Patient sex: M
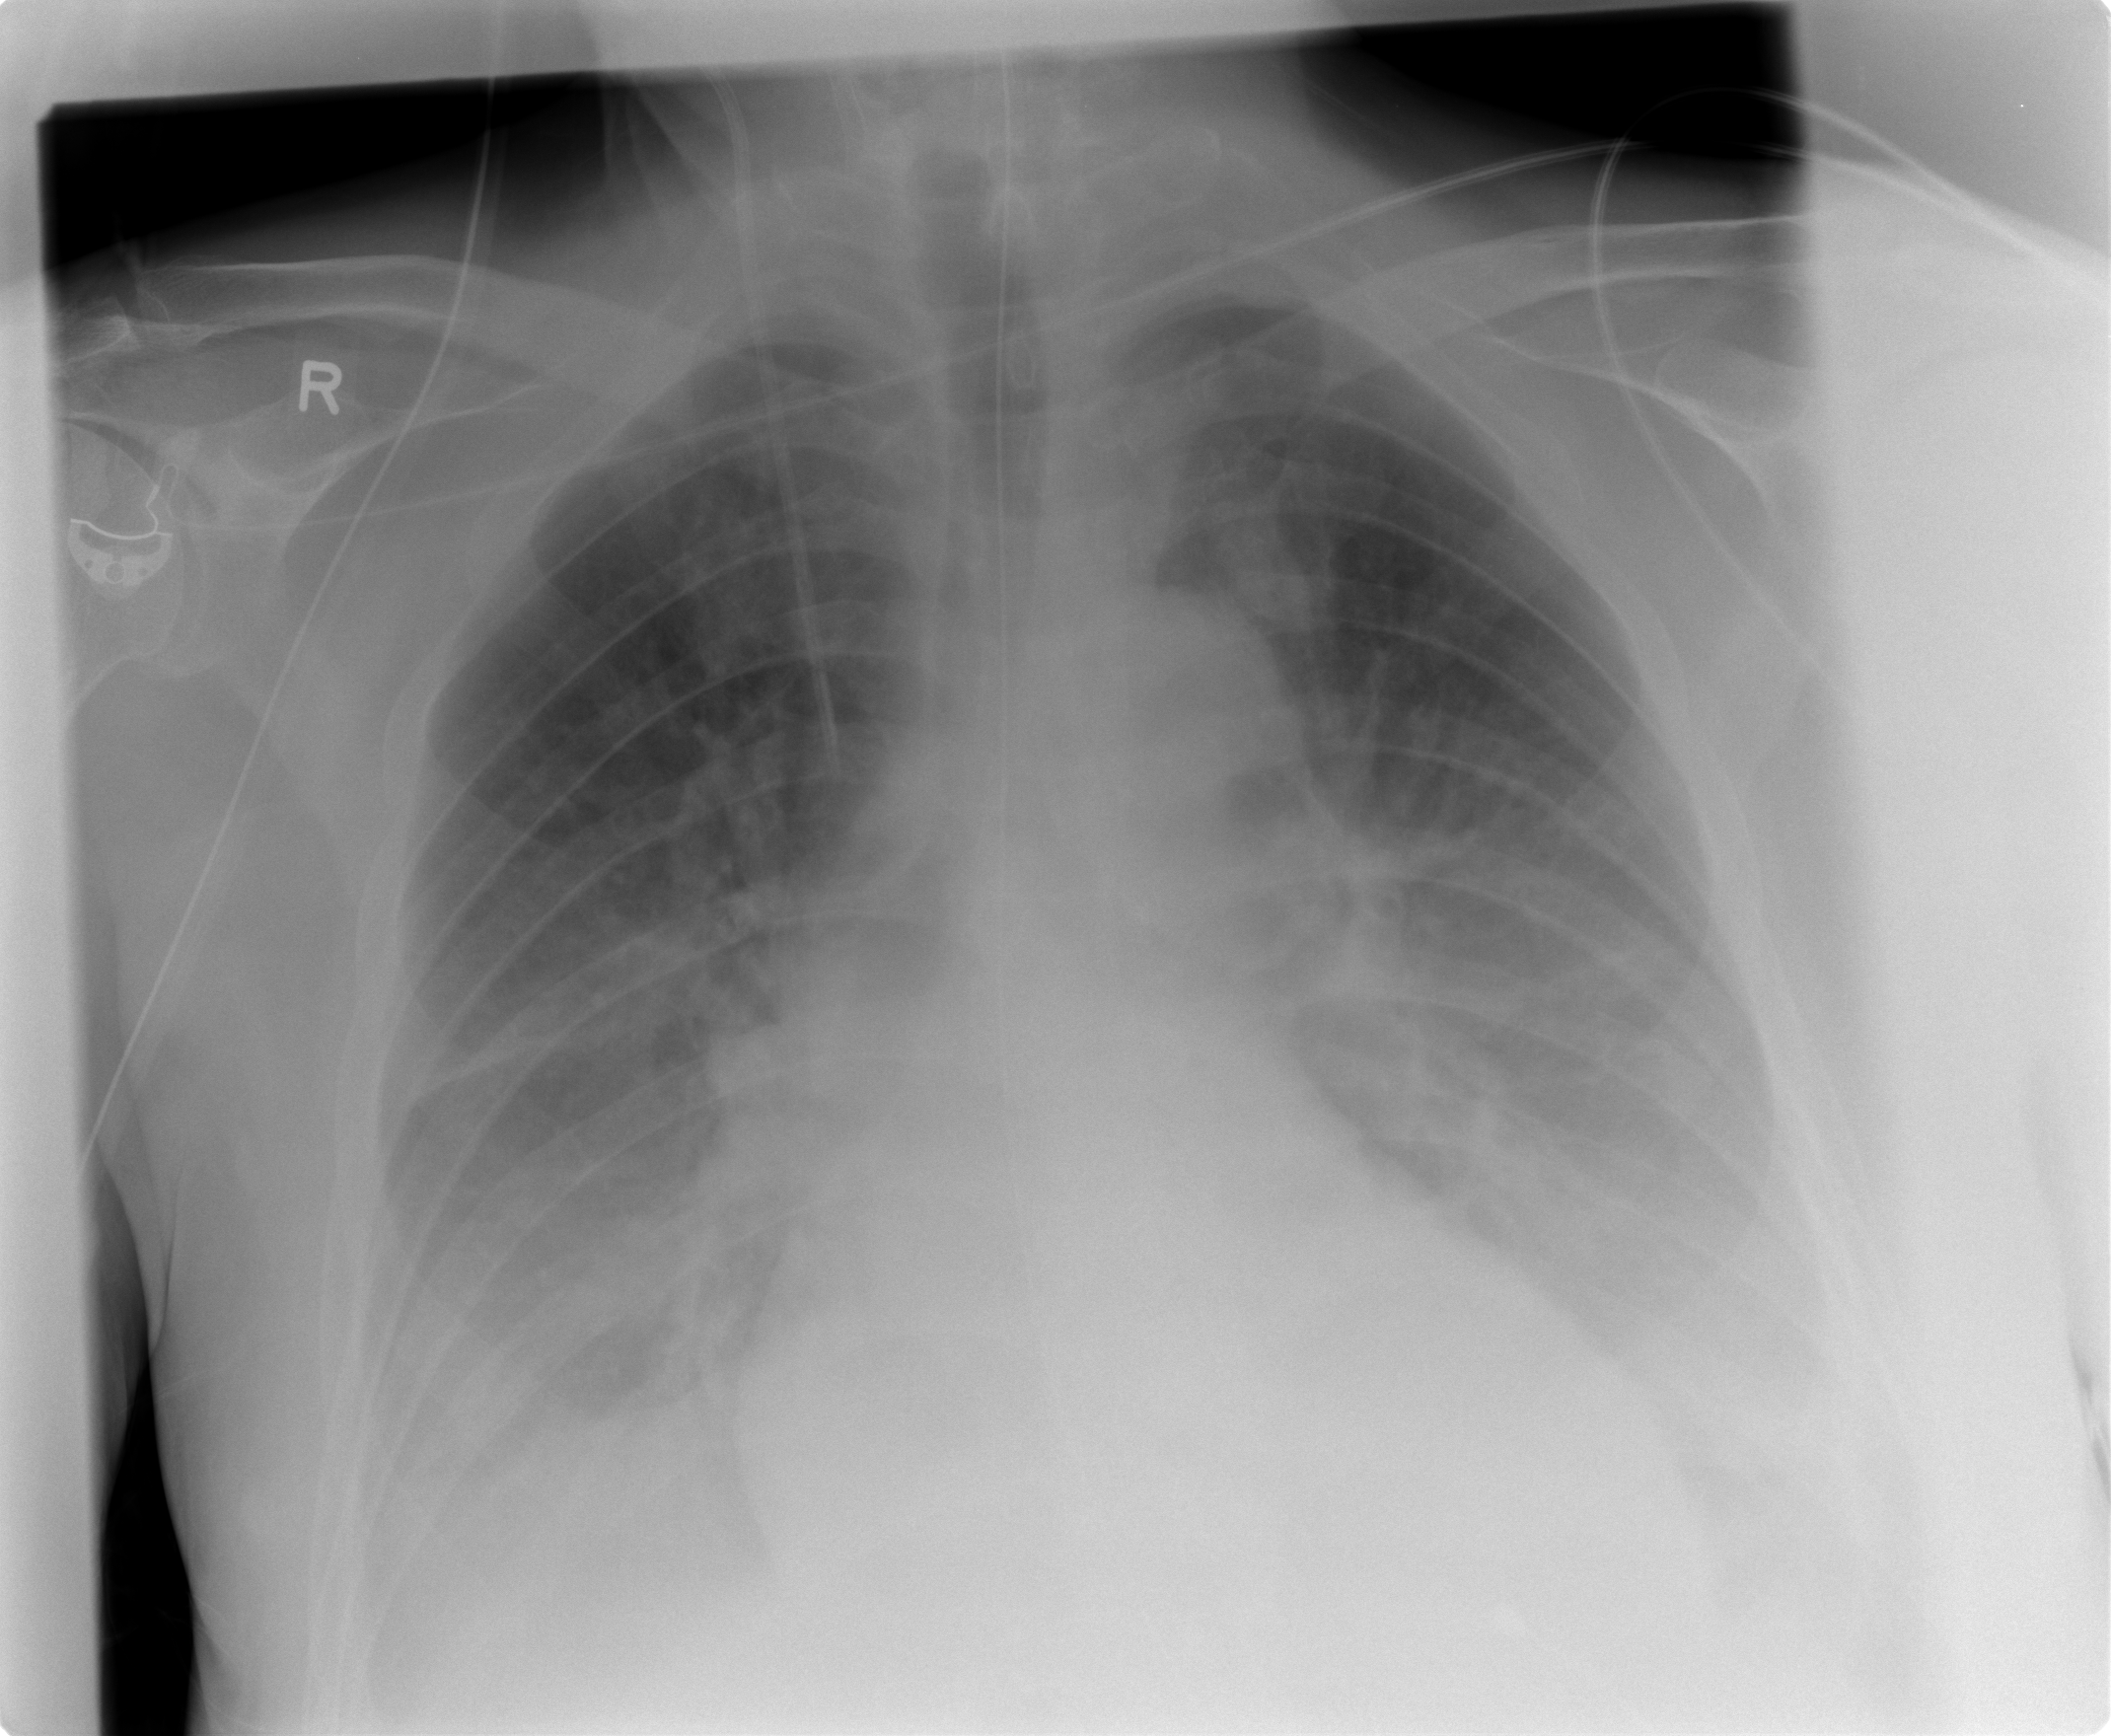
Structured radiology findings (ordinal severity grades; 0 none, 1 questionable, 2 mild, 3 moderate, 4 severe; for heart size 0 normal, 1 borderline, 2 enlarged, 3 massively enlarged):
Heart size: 0
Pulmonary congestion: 0
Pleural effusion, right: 2
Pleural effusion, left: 2
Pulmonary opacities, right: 3
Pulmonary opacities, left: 3
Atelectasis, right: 0
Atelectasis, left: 2